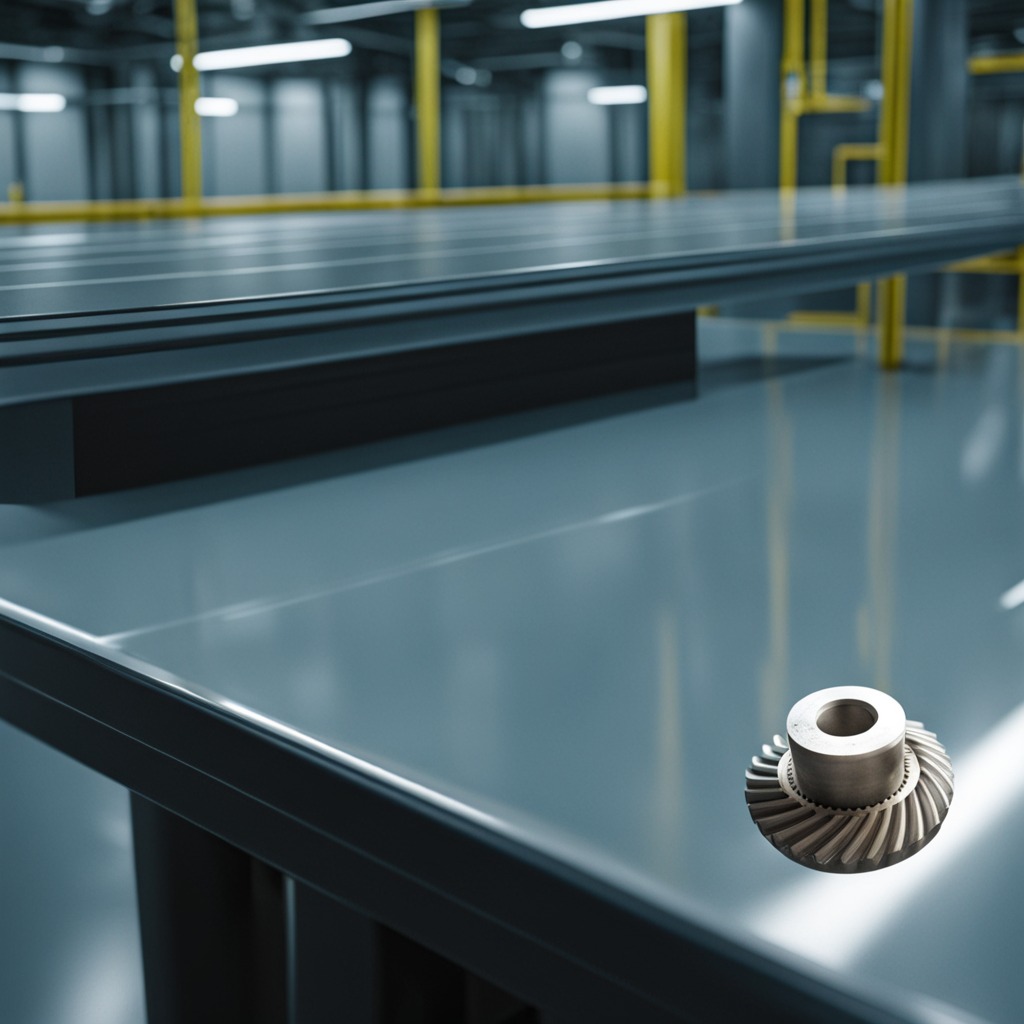
A steel gear with teeth lies on a table in a ship maintenance bay.